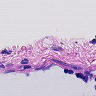
Metastatic tissue present: no